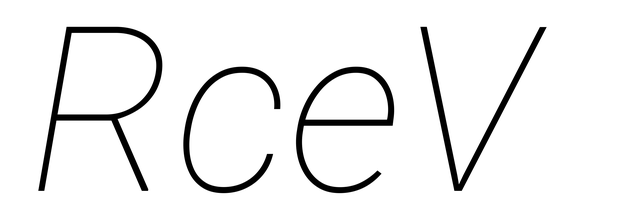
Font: Roboto-Italic_Thin_Italic